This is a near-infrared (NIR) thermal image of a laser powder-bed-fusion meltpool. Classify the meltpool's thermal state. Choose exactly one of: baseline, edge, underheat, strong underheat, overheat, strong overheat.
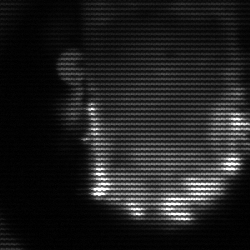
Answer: baseline